Question: I have this sample code that i am working with. The json is a result of the http post.
'''
var json = @"{'user': {
'country':'US',
'email':'testapi@example.com',
'first_name':'Test',
'last_name':'API',
'phone':null,
'zip':null,
'login_url':'https://new.site.com/xlogin/12325/abd9832cd92'
}
}";
var jsonSerializer = new JavaScriptSerializer();
var itemsList = (IDictionary<string, object>)jsonSerializer.DeserializeObject(json);
var url = itemsList["user.login_url"];
'''
On 'itemsList["user.login_url"]' i am getting the following error:
'''
The given key was not present in the dictionary.
Description: An unhandled exception occurred during the execution of the current web request. Please review the stack trace for more information about the error and where it originated in the code.
Exception Details: System.Collections.Generic.KeyNotFoundException: The given key was not present in the dictionary.
Source Error:
Line 545: var jsonSerializer = new JavaScriptSerializer();
Line 546: var itemsList = (IDictionary<string, object>)jsonSerializer.DeserializeObject(json);
Line 547: var url = itemsList["user.login_url"];
Line 548: }
Line 549:
'''
Am i doing something wrong here? How should i access the first name, last name and url etc from this object?

Alternately, how can i tie this result to a class that has following properties? I just need a pointer to a good resource.
'''
public class User
{
public string Country { get; set; }
public string Email { get; set; }
public string FirstName { get; set; }
public string LastName { get; set; }
public string Phone { get; set; }
public string Zip { get; set; }
public string LoginUrl { get; set; }
}
'''
Thanks.
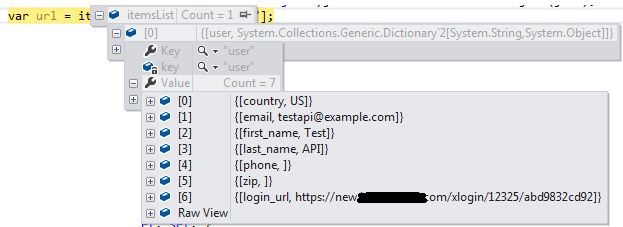
Answer: "user.login_url" is the property path you'd expect to use in JavaScript ... try accessing the dictionary keys instead
'''
var user = itemsList["user"] as IDictionary<string,object>;
var url = user["login_url"] as string;
'''